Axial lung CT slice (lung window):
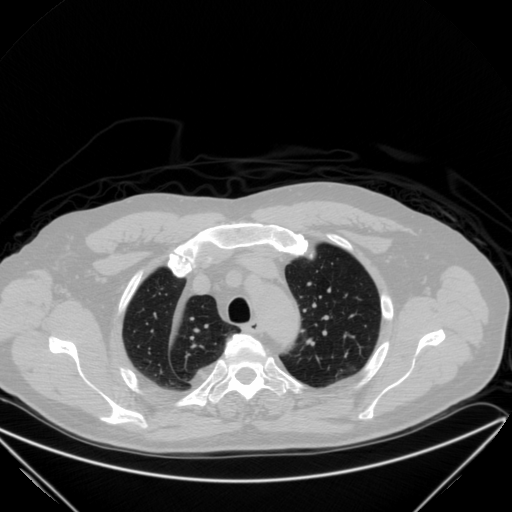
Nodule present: no